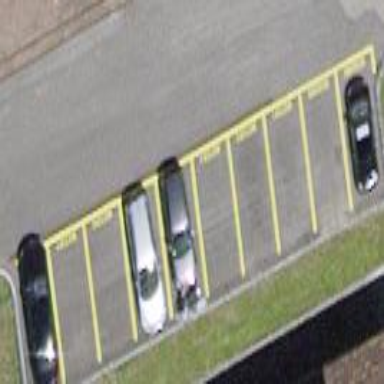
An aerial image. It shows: Parking area.